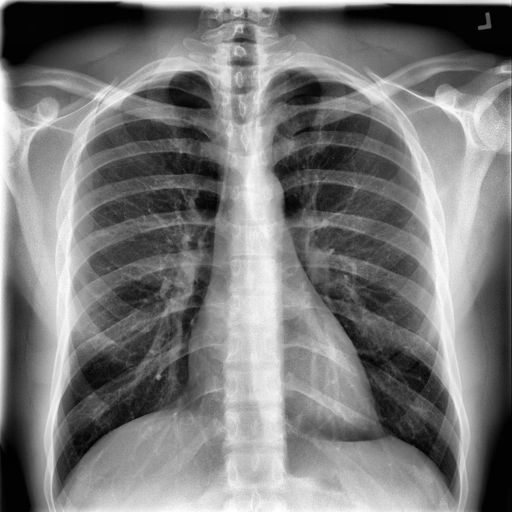
Finding: NORMAL